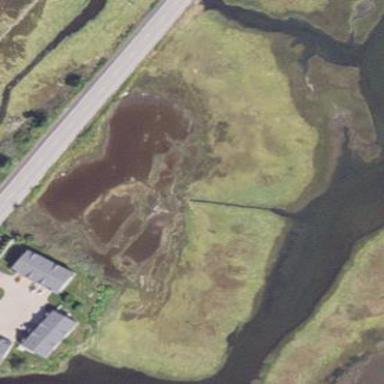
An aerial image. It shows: Saltmarsh wetland.